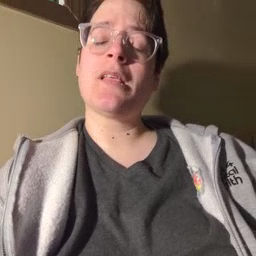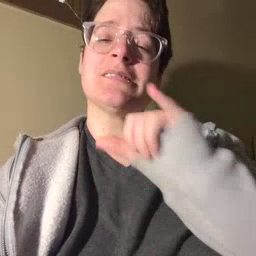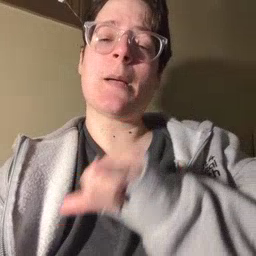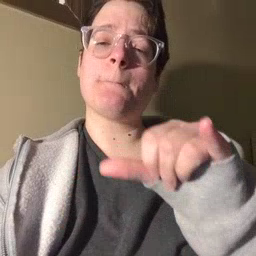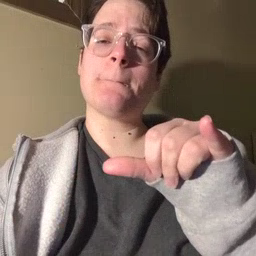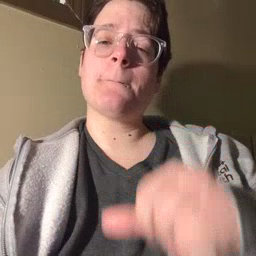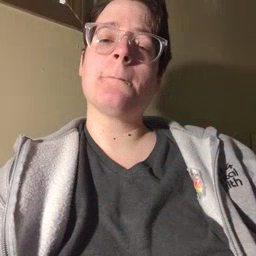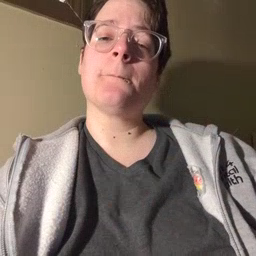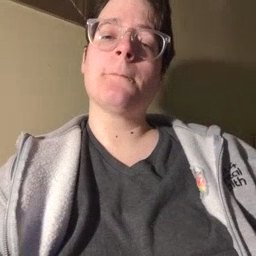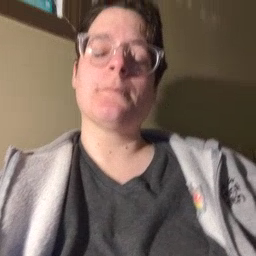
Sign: same